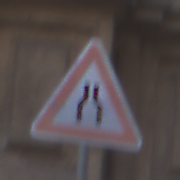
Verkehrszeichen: VerengteFahrbahn
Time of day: SunriseSunset
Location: Outdoor (Urban)
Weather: PartlyCloudy
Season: NotSpecified
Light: Natural